Question: Here is Mu-Law encoder taken from NAudio. The question is how is this formula same with the code? I can understand that MuLawCompressTable is actually the Log but I dont get the thing about mantissa why it is taken as is.

'''
private const int cBias = 0x84;
private const int cClip = 32635;
private static readonly byte[] MuLawCompressTable = new byte[256]
{
0,0,1,1,2,2,2,2,3,3,3,3,3,3,3,3,
4,4,4,4,4,4,4,4,4,4,4,4,4,4,4,4,
5,5,5,5,5,5,5,5,5,5,5,5,5,5,5,5,
5,5,5,5,5,5,5,5,5,5,5,5,5,5,5,5,
6,6,6,6,6,6,6,6,6,6,6,6,6,6,6,6,
6,6,6,6,6,6,6,6,6,6,6,6,6,6,6,6,
6,6,6,6,6,6,6,6,6,6,6,6,6,6,6,6,
6,6,6,6,6,6,6,6,6,6,6,6,6,6,6,6,
7,7,7,7,7,7,7,7,7,7,7,7,7,7,7,7,
7,7,7,7,7,7,7,7,7,7,7,7,7,7,7,7,
7,7,7,7,7,7,7,7,7,7,7,7,7,7,7,7,
7,7,7,7,7,7,7,7,7,7,7,7,7,7,7,7,
7,7,7,7,7,7,7,7,7,7,7,7,7,7,7,7,
7,7,7,7,7,7,7,7,7,7,7,7,7,7,7,7,
7,7,7,7,7,7,7,7,7,7,7,7,7,7,7,7,
7,7,7,7,7,7,7,7,7,7,7,7,7,7,7,7
};
public static byte LinearToMuLawSample(short sample)
{
//We get the sign
int sign = (sample >> 8) & 0x80;
if (sign != 0)
sample = (short)-sample;
if (sample > cClip)
sample = cClip;
sample = (short)(sample + cBias);
int exponent = (int)MuLawCompressTable[(sample >> 7) & 0xFF];
int mantissa = (sample >> (exponent + 3)) & 0x0F;
int compressedByte = ~(sign | (exponent << 4) | mantissa);
return (byte)compressedByte;
}
'''
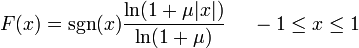
Answer: They are different. See the Wikipedia page on mu-law, <URL>
> There are two forms of this algorithm--an analog version, and a quantized digital version.
You quote the formula for the "analog" version - a compressive mapping from -1..1 to -1..1, which emphasizes the basic idea of mu-law, i.e. that the quantized value encodes more detail (uses a smaller quantization step) for smaller values, so the introduced quantization error is roughly proportional to the overall amplitude of the signal.
The "digital" version is a piecewise-linear approximation to this basic idea, with some additional shifts to further simplify processing.
Here's a plot comparing the two. You can see the stairsteps in the green line (mu_digital) corresponding to the discrete 7-bit values, and you also spot the different linear sections approximating the smooth blue line.